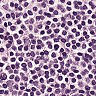
Metastatic tissue present: no